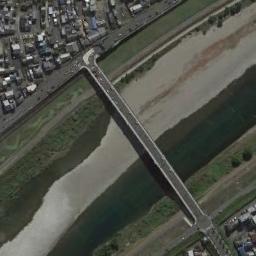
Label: bridge